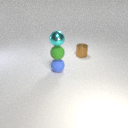
small blue rubber sphere to the left of small brown metal cylinder